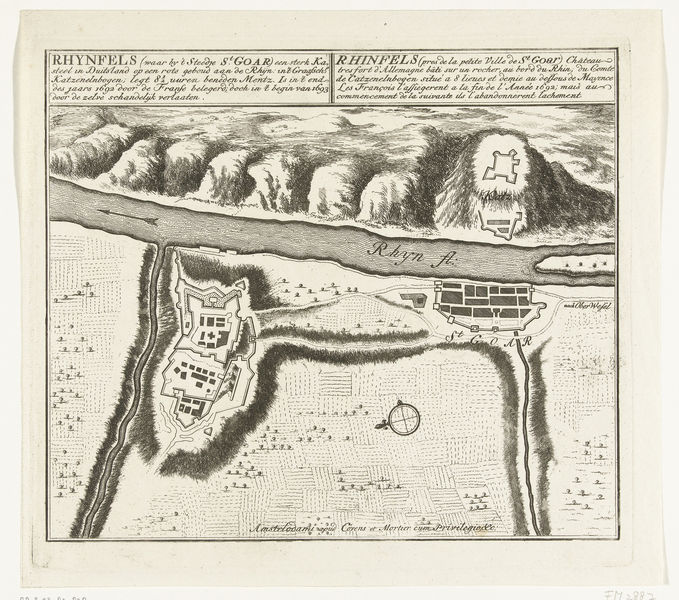
Titel: Plattegrond van het kasteel Rheinfels, belegerd door de Fransen in 1692-1693
Künstler: Abraham Allard
Standort: Amsterdam
Institution: Rijksmuseum
Schlagwörter: fluss, ufer, insel, schrift, black, gray, brown, festung, karte, clouds, sky, field, hill, hills, mountain, mountains, water, german, houses, island, river, stream, road, drawing, black and white, castle, french, fleuve, writing, town, rural, grundriss, city, rhein, fort, walls, plan, plans, map, war, farm, fields, dutch, tan, texte, champs, text, compass, diagram, guide, words, batiments, current, fortifications, fortress, forteresse, roads, amsterdam, rhine, tunnel, copy, direction, farms, structures, tunnels, farmland, labels, compass rose, rhine river, tributary, rhynfels, measows, st. goar, rhyn, raports, rhinfels, rhyan, dield, patch work